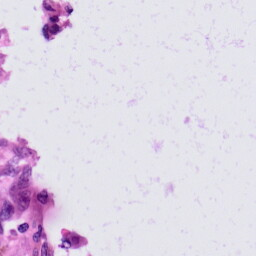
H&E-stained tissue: Skin